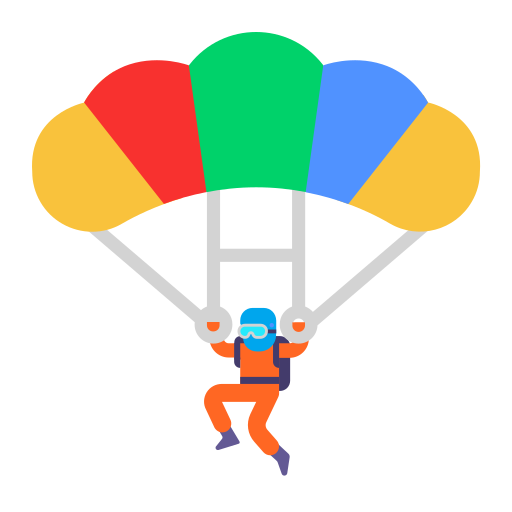
parachute flat